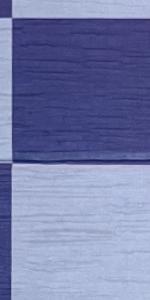
Label: Empty